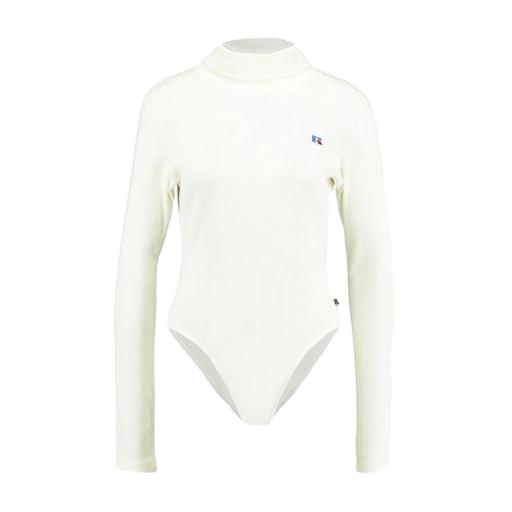
white body suit, her longsleeve top, white polo-neck top, white background